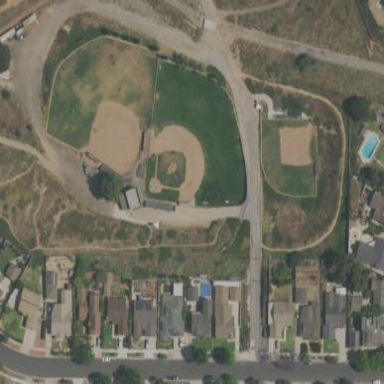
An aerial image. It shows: Baseball pitch for leisure land activities.